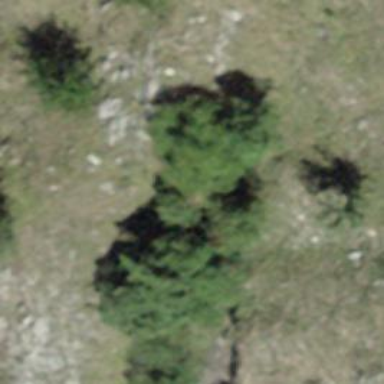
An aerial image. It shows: Forest area.